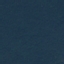
Land use / land cover: Forest